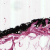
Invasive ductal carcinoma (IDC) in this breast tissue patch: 0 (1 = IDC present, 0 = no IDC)